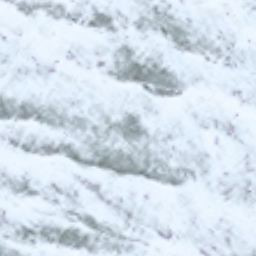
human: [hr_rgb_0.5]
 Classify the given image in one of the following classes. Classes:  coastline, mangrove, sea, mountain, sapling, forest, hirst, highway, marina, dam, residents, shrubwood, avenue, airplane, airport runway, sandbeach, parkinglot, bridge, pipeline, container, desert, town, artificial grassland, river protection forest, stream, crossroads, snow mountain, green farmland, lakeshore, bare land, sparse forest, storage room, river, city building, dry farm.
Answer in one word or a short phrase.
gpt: snow mountain